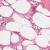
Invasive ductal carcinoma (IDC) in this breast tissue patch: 0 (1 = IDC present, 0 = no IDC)